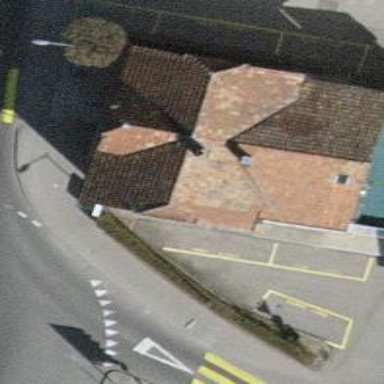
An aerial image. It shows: Building with ridged roof.